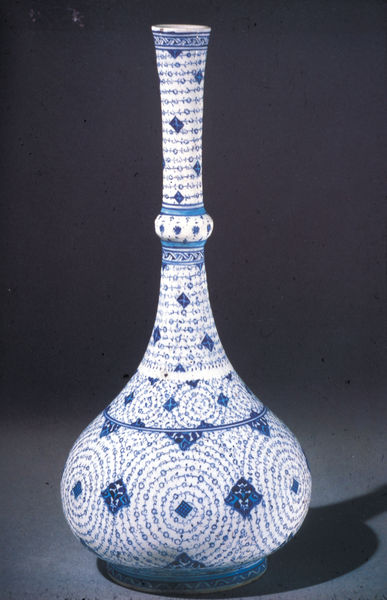
Titel: Keramikvase aus Iznik (Islam)
Künstler: unbekannt
Standort: London
Institution: British Museum
Schlagwörter: blau, dunkel, fuß, schatten, weiß, ocker, bunt, geschwungen, grau, hell, licht, schmuck, türkis, malerei, muster, ornament, flasche, lang, hals, schlank, kreis, rund, keramik, ton, vase, hellblau, schrift, blumenvase, formen, linien, rand, wein, zopf, symmetrie, schmal, dekor, ornamente, verzierung, streifen, bauch, japanisch, hoch, bemalt, foto, fotografie, photographie, indigo, karos, gefäß, porzellan, ringe, orient, orientalisch, linie, asien, kreise, beschriftung, asiatisch, mosaik, photo, reihen, verziert, ornamental, chinesisch, china, quadrate, geometrisch, rauten, karaffe, öffnung, arabisch, handwerk, farbfoto, griechisch, zeilen, schnecke, register, weich, kreisförmig, porzelan, fotographie, dreiecke, gegenstand, weinflasche, spiralen, rundung, glasur, vierecke, islam, türkei, behälter, gebrannt, abgesetzt, wertvoll, bauchig, tülle, kringel, ase, gefäs, dynastie, islamisch, byzanz, iran, ornamet, ming, lapis, bauchgefäß, langer hals, mingvase, parfümflasche, ringförmig, tabakgefäß, tabaksvase, vasenbauch, vasenhals, verdickung, vorratsgefäß, karaffee, minh, klasur, schneckenförmig, blauvase, langhalsig